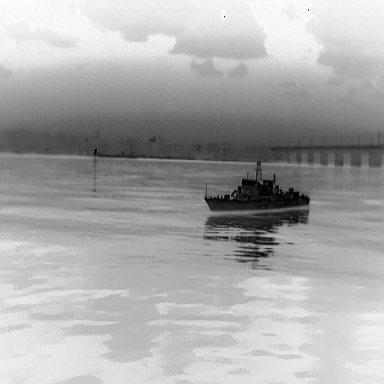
There is a warship in the infrared image.